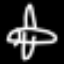
Label: airplane